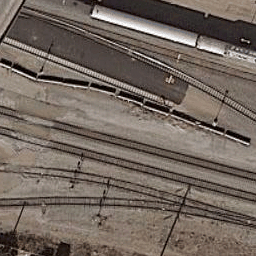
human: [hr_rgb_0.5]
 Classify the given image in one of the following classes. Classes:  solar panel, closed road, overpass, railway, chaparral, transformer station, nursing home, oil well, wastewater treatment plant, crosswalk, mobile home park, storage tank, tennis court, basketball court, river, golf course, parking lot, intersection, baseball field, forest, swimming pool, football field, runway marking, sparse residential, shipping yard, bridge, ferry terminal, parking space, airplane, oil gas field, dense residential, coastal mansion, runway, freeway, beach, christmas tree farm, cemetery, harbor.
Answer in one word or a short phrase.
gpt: railway